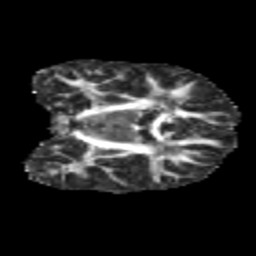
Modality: FA
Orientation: coronal
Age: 10
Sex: male
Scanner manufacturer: siemens
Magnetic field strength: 3 T
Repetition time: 3.8 s
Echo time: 0.07 s